Interaction volume radius: 5 \u00c5
Interaction volume height: 20 \u00c5
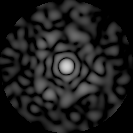
Disorder parameter: 0.7765